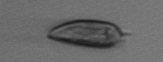
Label: Prorocentrum_triestinum